RGB frame:
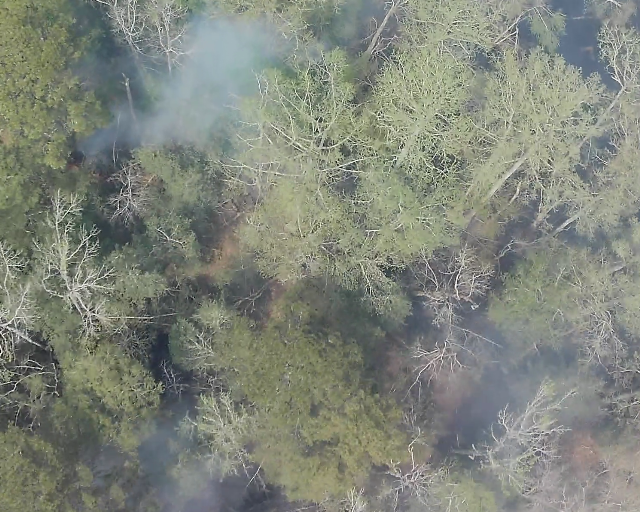
Thermal frame:
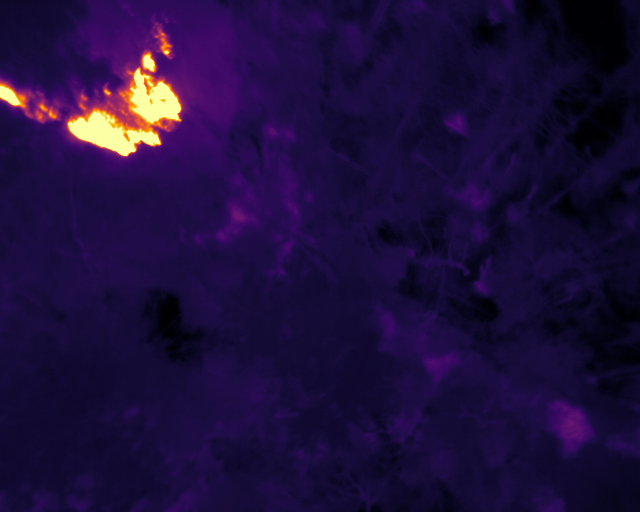
Captured: 2026-02-26 03:44:38
Pixels at or above 80 °C: 4090 (fraction of frame: 0.01248)